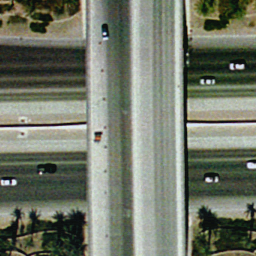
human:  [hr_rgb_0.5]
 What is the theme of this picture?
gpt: overpass

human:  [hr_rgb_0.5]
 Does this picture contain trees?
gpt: yes

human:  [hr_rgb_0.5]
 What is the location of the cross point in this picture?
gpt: center

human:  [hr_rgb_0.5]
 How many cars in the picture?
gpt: eight

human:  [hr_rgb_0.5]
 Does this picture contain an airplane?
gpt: no